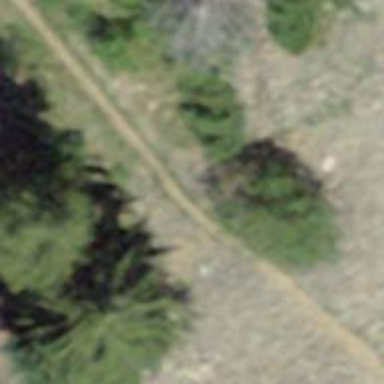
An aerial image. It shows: Ground path.